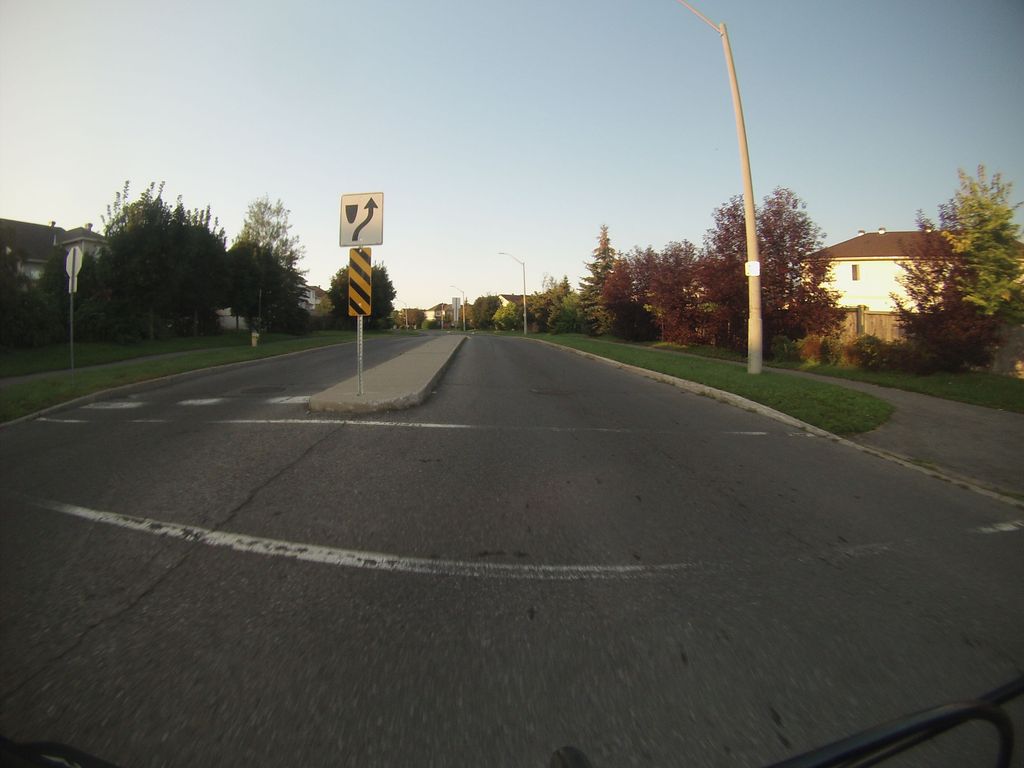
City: ottawa-gatineau